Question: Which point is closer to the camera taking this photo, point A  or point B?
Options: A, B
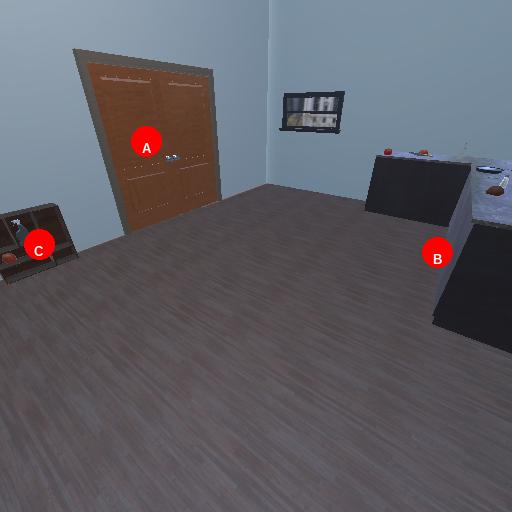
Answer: A